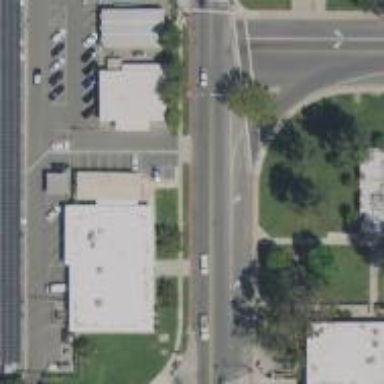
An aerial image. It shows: Asphalt road with separate sidewalk. The road is classified as tertiary link.